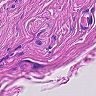
Metastatic tissue present: no